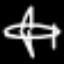
Label: airplane